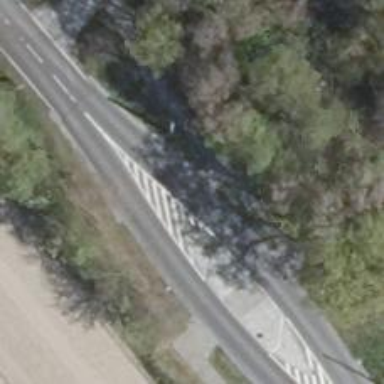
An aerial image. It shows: Primary road with asphalt surface.